Field crop: tomato
Growth stage: 1
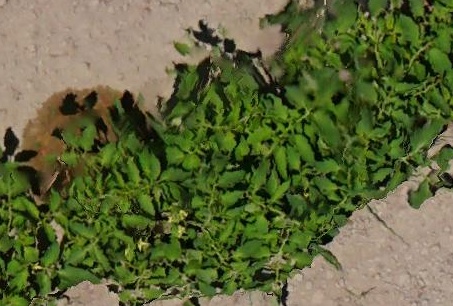
Species: tomato